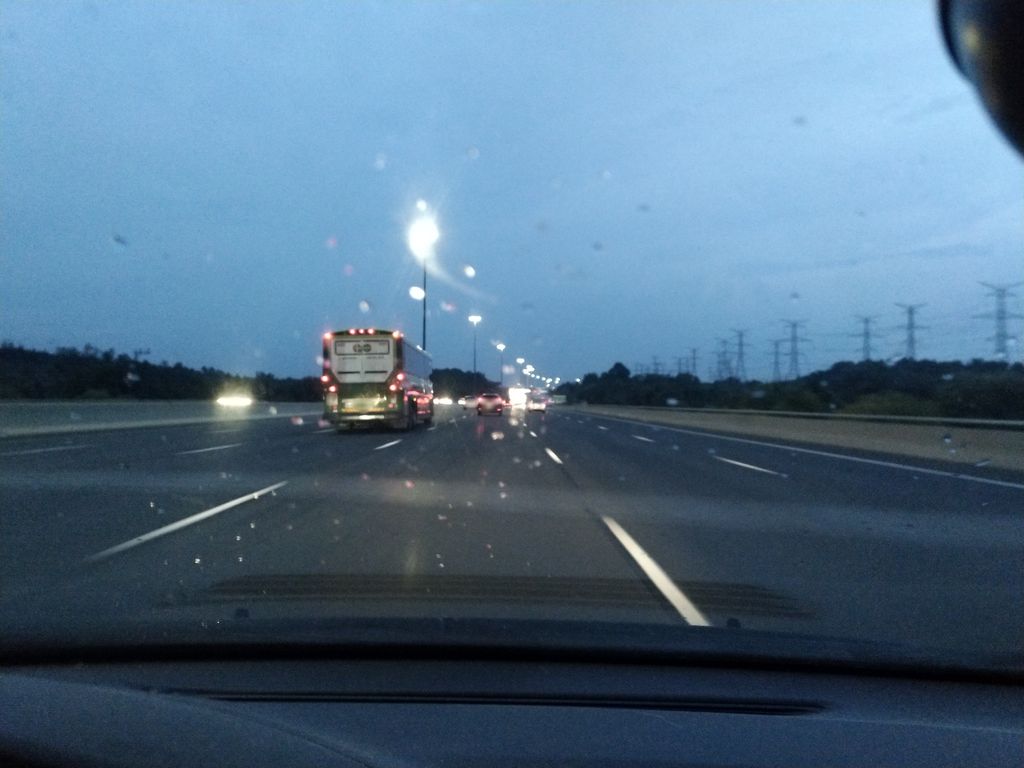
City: toronto